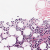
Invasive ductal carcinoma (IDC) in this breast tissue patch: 0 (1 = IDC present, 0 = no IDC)